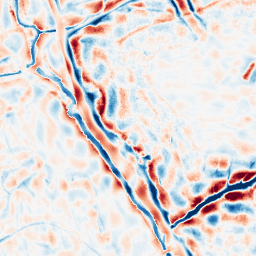
Category: wavelet
Decomposition family: wavelet_dwt
Decomposition parameters: wavelet: db8
level: 4
Upsampling method: cubic_catmull_rom
Upsampling parameters: scale: 8
Upsampling scale: 8